Aerial crown-view tile of a tropical tree (Barro Colorado Island, Panama), acquired 20250512:
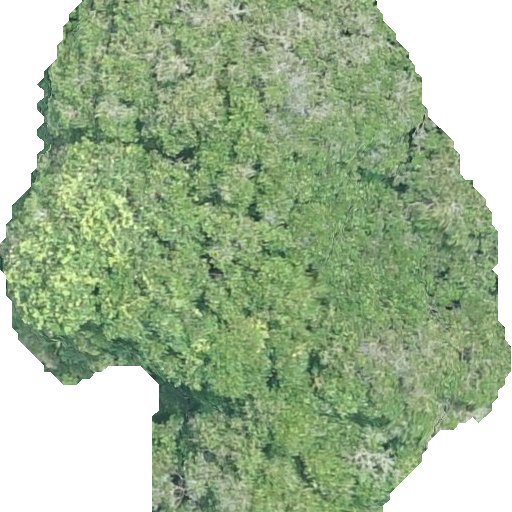
Species: Prioria copaifera
GBIF accepted scientific name: Prioria copaifera
Crown area: 318.849 m²